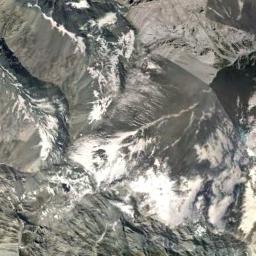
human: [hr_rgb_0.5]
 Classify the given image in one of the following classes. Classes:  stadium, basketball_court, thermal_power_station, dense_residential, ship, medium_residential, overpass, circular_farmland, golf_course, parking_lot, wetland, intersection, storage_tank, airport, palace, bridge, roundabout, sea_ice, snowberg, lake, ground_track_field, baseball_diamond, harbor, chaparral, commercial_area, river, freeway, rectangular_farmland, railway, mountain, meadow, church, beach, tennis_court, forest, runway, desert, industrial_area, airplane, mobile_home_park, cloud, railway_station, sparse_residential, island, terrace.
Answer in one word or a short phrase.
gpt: snowberg